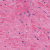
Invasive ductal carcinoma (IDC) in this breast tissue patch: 0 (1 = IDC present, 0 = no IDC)